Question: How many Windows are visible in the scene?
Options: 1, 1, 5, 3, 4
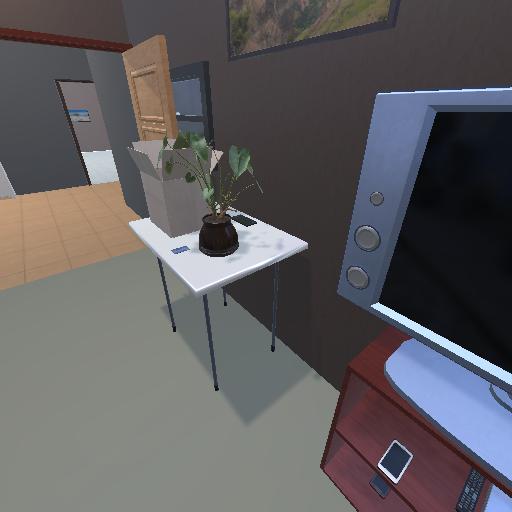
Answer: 1